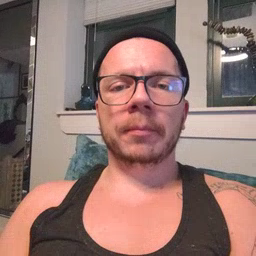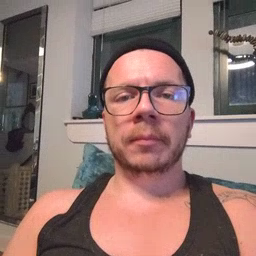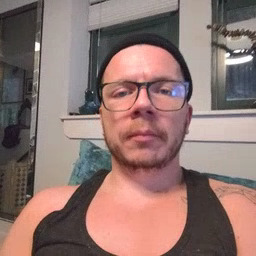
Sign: potty